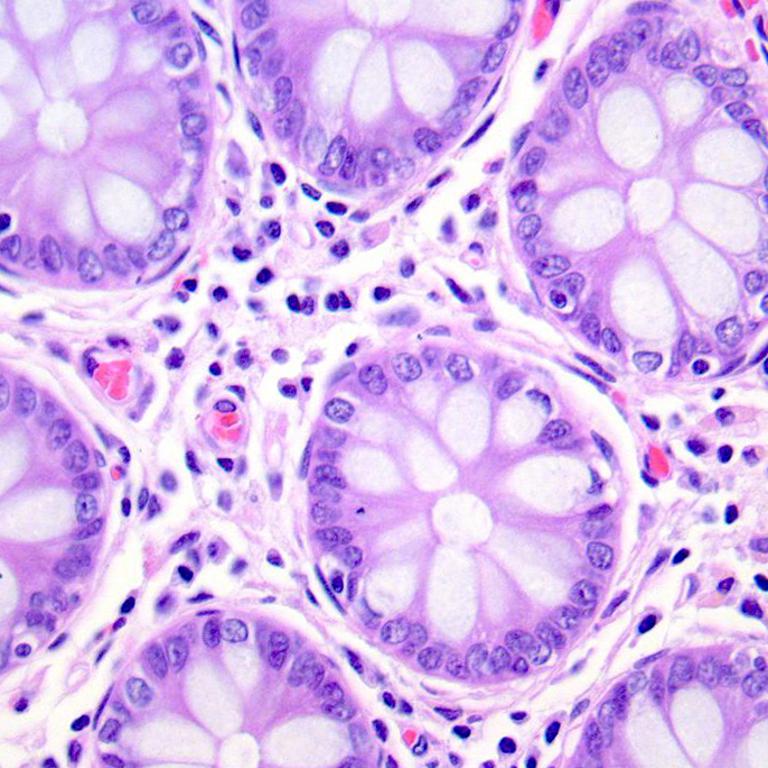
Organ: colon
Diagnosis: benign